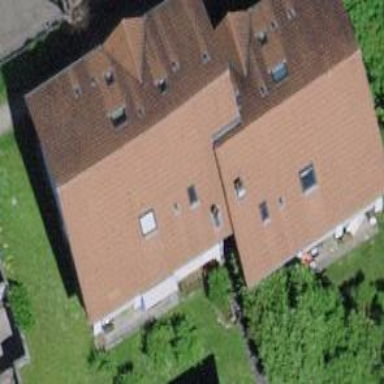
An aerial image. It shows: Gabled roof apartments building.